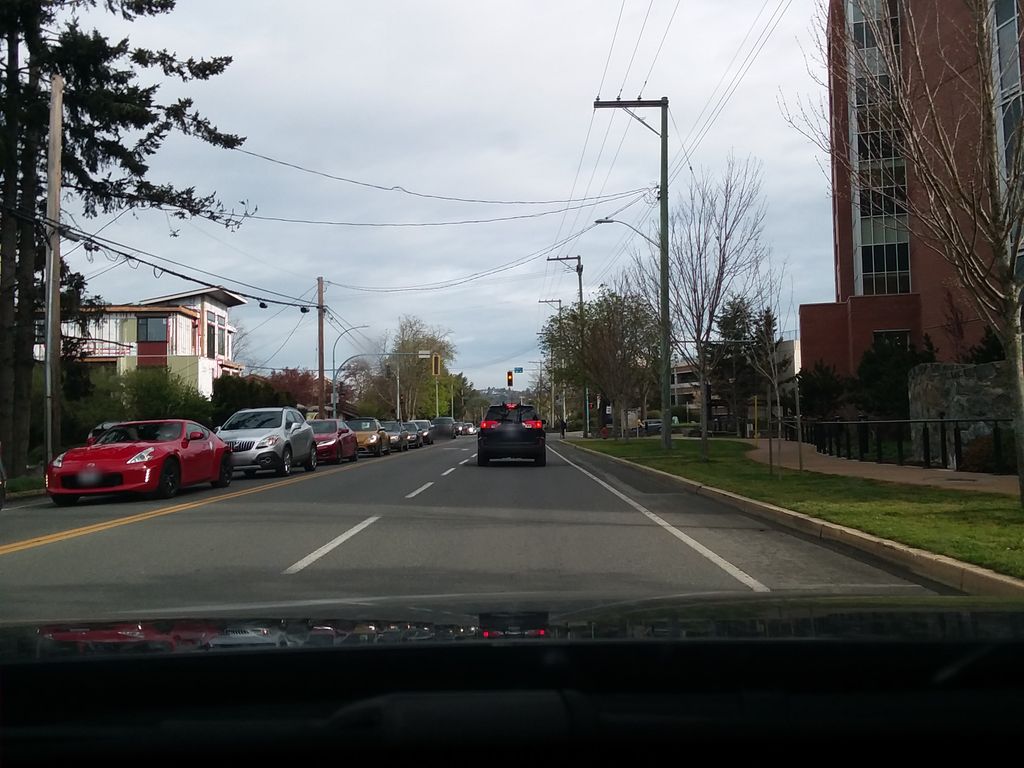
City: victoria